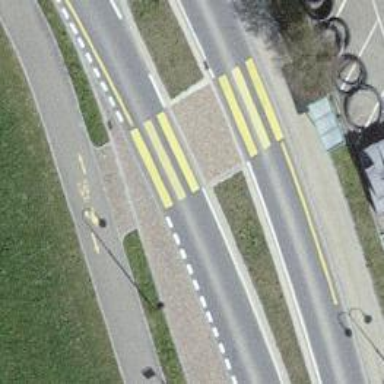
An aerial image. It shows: Uncontrolled zebra crossing with marked island on the road.